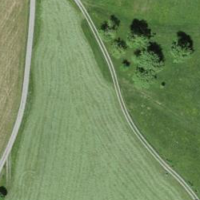
EUNIS habitat code: 24
Species observed at this site:
Anthriscus sylvestris